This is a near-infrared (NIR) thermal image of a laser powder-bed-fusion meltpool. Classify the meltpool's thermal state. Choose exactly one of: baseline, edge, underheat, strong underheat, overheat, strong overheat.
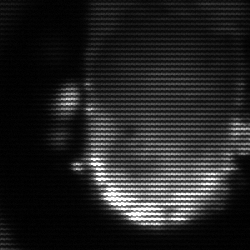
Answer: baseline